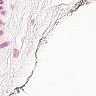
Metastatic tissue present: no